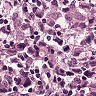
Metastatic tissue present: yes